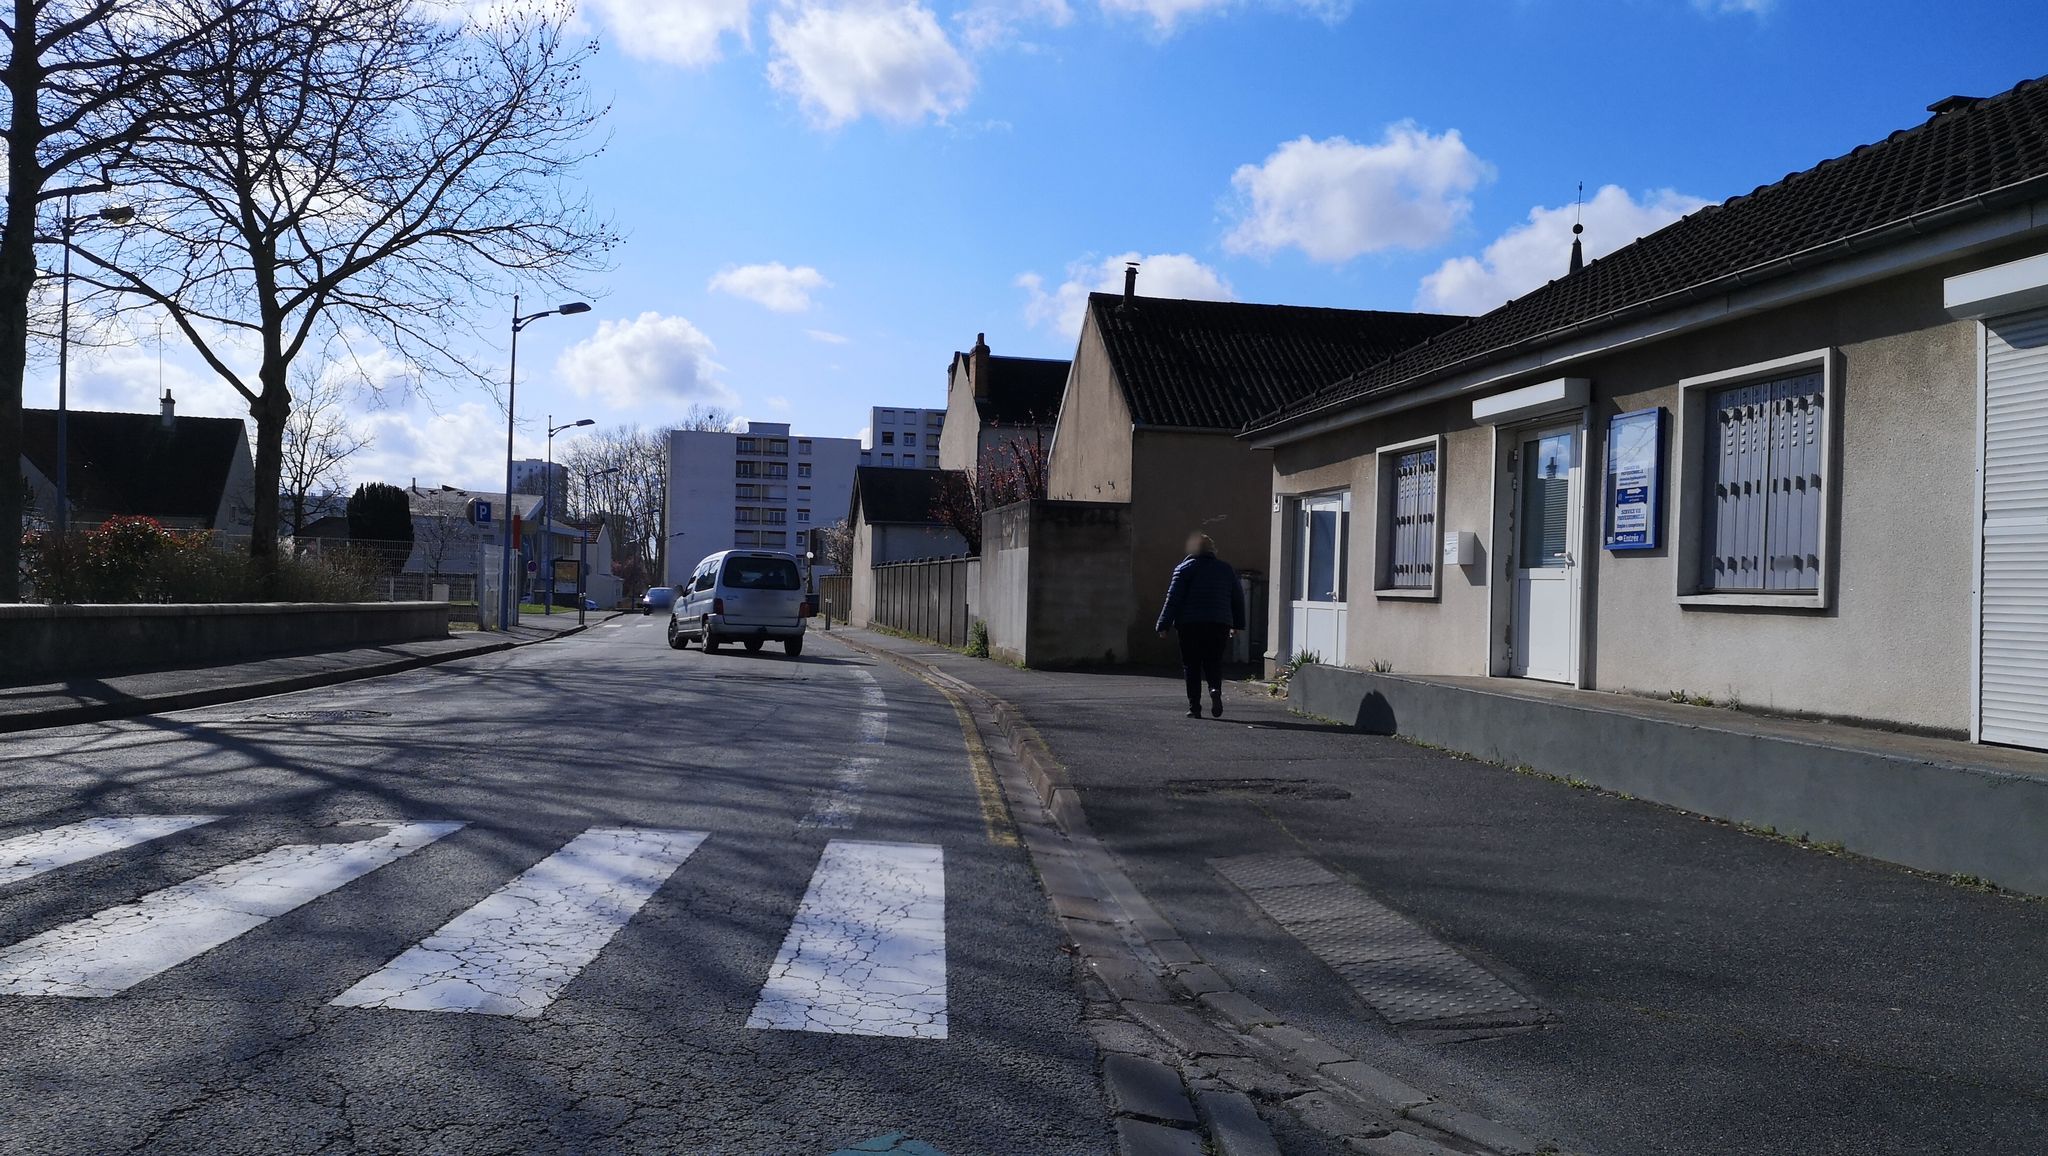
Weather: clear
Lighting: day
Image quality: good
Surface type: walking surface
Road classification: unclassified
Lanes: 1
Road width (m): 1.0
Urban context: urban centre
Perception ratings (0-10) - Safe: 4.73, Lively: 8.09, Beautiful: 3.95, Boring: 6.07, Depressing: 4.51, Wealthy: 6.88